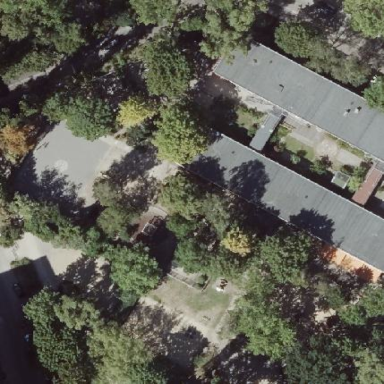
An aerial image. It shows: School.